Field crop: maize
Growth stage: 2
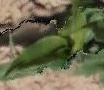
Species: maize